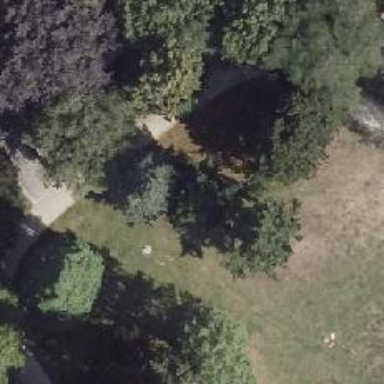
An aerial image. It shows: Evergreen needle-leaved tree in park.